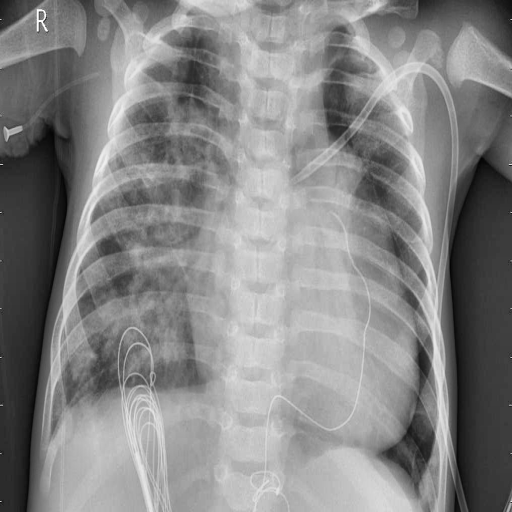
Finding: PNEUMONIA